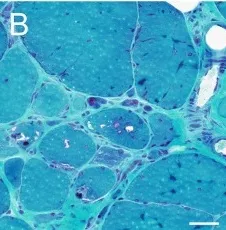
Right quadriceps muscle biopsy findings. Modified Gomori trichrome. Stained sections demonstrating variation in fiber size, increased endomysial, and ,perimysial connective tissue, rimmed vacuoles.
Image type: pathology (methenamine_silver)